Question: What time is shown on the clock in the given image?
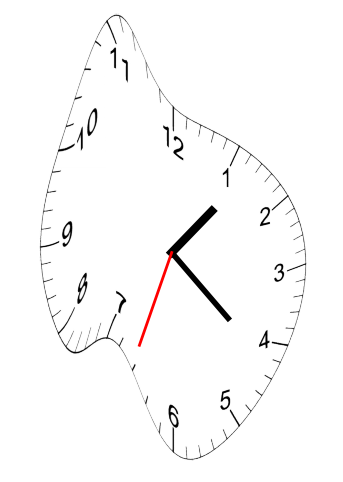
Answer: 01:21:33